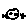
Label: moon